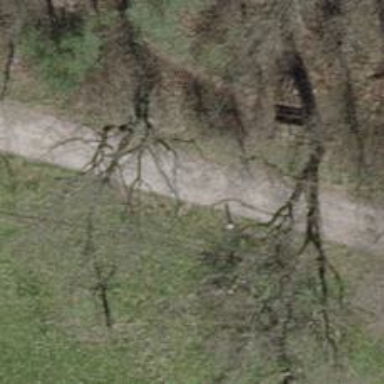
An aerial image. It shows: Path on the ground.